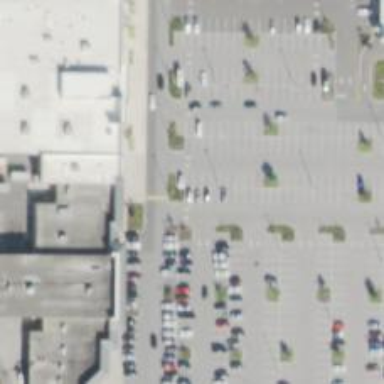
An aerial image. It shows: Parking space.